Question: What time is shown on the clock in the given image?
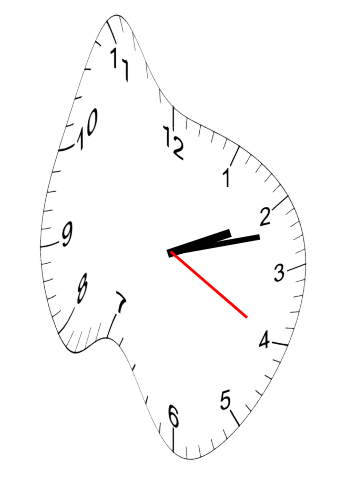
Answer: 02:12:20